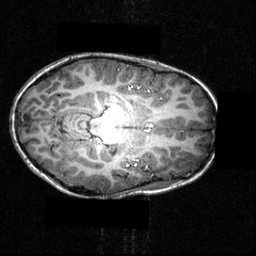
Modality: T1w
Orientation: axial
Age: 12
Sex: male
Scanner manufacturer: siemens
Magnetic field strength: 3.951 T
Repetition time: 1.5 s
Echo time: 0.00335 s